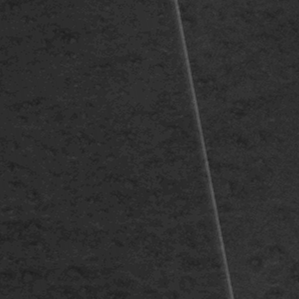
Label: frost